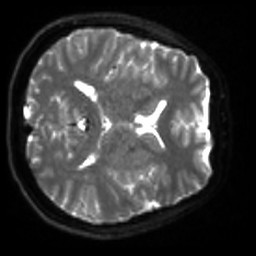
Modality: sbref
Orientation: axial
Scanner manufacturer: siemens
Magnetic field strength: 3 T
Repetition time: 4 s
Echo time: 0.0594 s